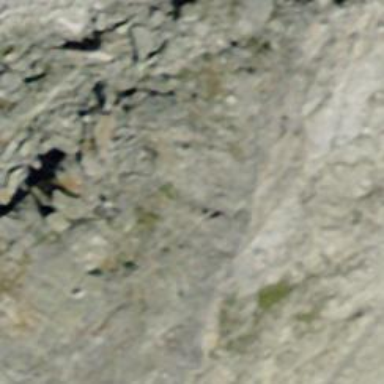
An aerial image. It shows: Natural cliff.